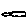
Label: cloud